Aerial crown-view tile of a tropical tree (Barro Colorado Island, Panama), acquired 20250317:
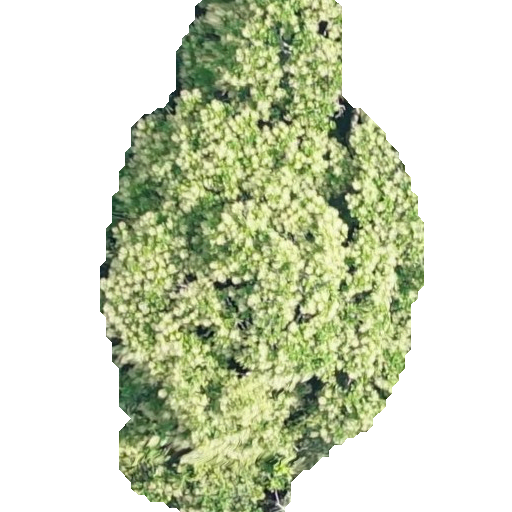
Species: Anacardium excelsum
GBIF accepted scientific name: Anacardium excelsum
Crown area: 189.025 m²